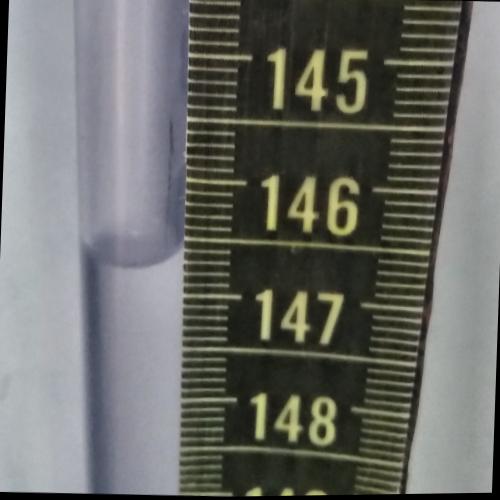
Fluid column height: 146.7 cm